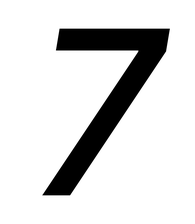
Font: Inter-Italic_Medium_Italic